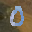
Label: 0